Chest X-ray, AP view. Patient: 34 years old, sex F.
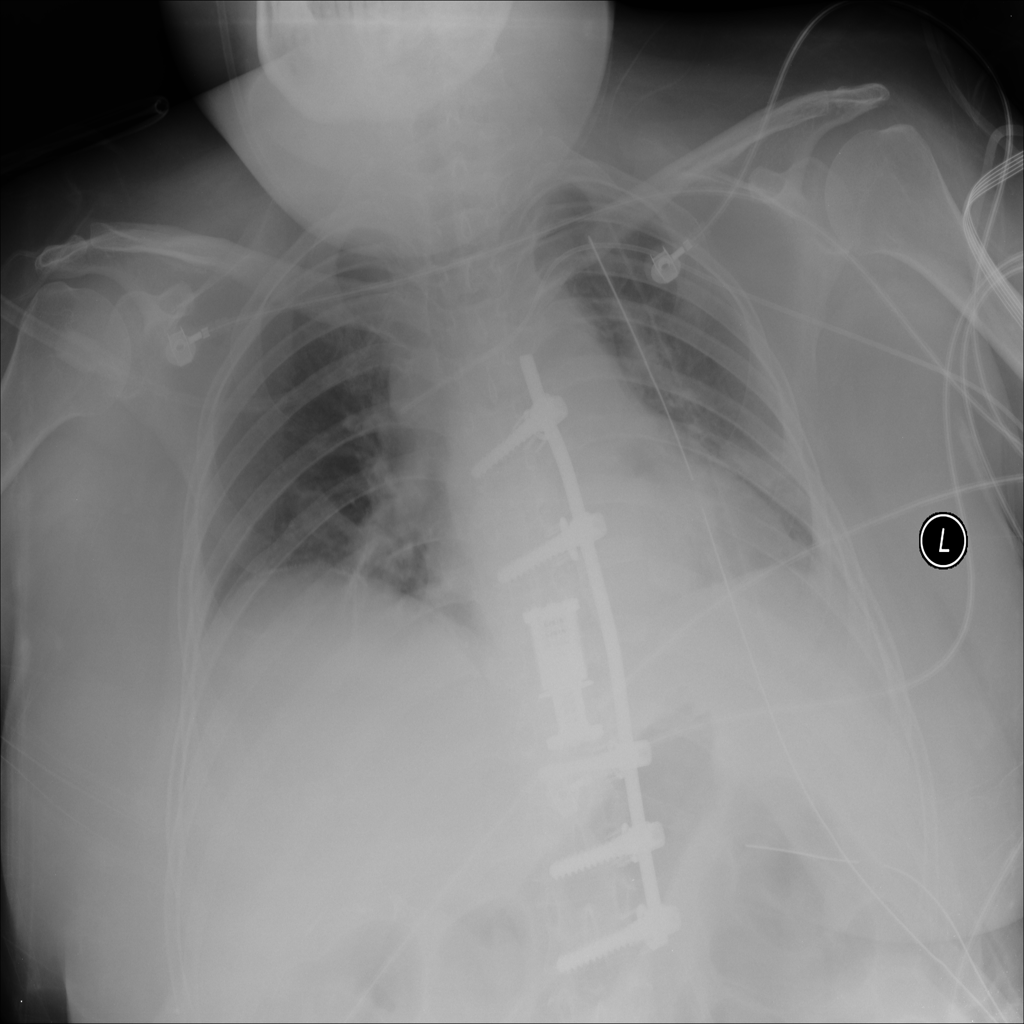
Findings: Infiltration